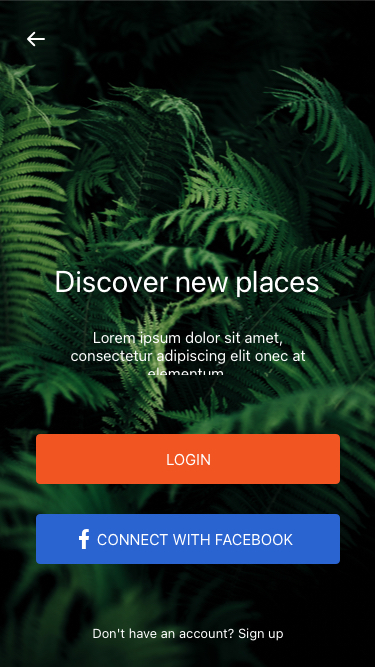
Text in this UI design:
login
Connect with facebook
Lorem ipsum dolor sit amet, consectetur adipiscing elit onec at elementum.
Don't have an account? Sign up
Discover new places